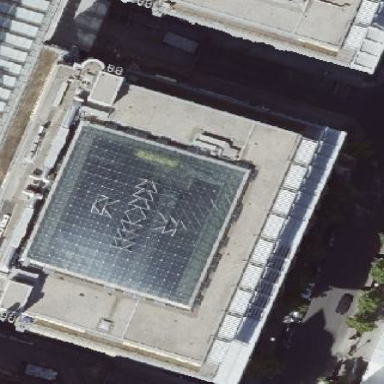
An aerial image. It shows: Building with flat roof.